Interaction volume radius: 5 \u00c5
Interaction volume height: 40 \u00c5
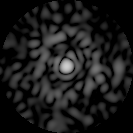
Disorder parameter: 0.8122